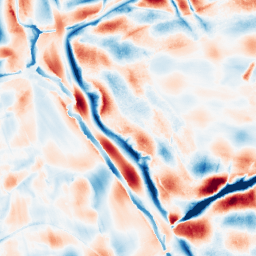
Category: wavelet
Decomposition family: wavelet_dwt
Decomposition parameters: wavelet: db8
level: 5
Upsampling method: regularized
Upsampling parameters: scale: 2
lambda_reg: 0.01
Upsampling scale: 2